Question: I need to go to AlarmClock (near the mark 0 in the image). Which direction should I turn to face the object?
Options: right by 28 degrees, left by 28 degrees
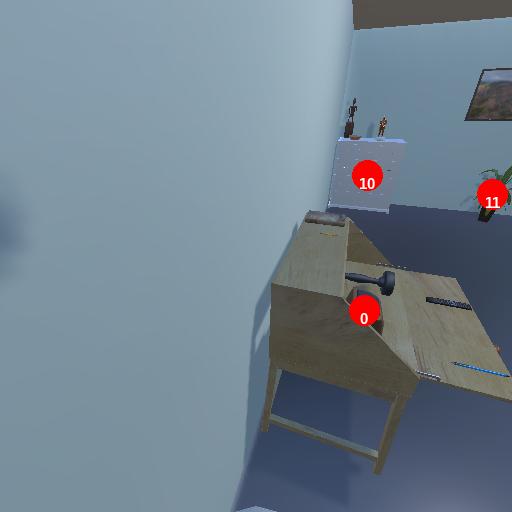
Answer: right by 28 degrees